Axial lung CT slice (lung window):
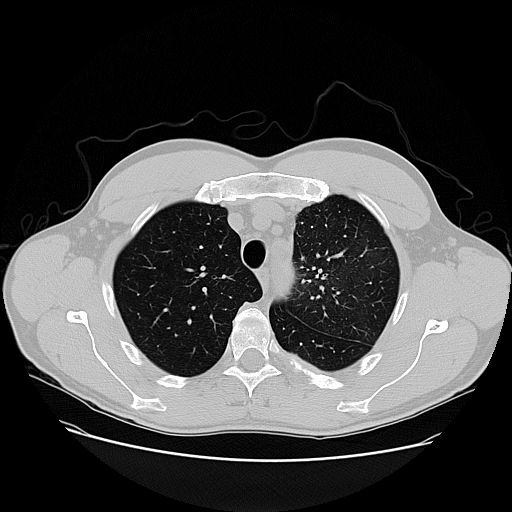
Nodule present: no